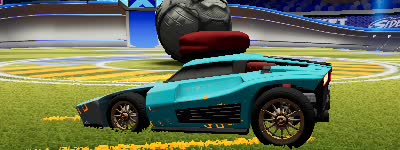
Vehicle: breakout